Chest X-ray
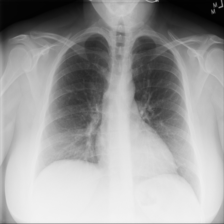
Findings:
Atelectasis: negative
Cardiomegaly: negative
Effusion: negative
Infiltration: negative
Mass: positive
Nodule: negative
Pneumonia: negative
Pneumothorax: negative
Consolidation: negative
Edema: negative
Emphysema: negative
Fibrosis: negative
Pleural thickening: negative
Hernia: negative